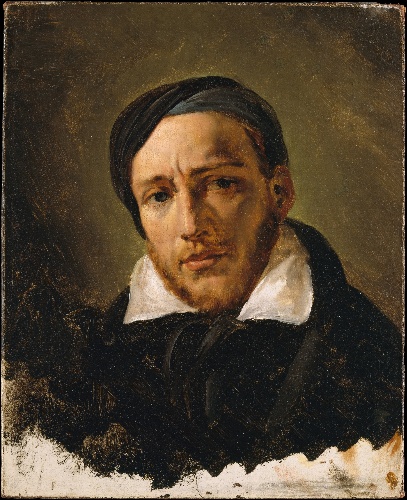
Title: Jean-Louis-André-Théodore Gericault (1791–1824)
Artist: Horace Vernet
Artist bio: French, Paris 1789–1863 Paris
Date: probably 1822 or 1823
Object type: Painting
Classification: Paintings
Medium: Oil on canvas
Dimensions: 18 5/8 x 15 1/8 in. (47.3 x 38.4 cm)
Department: European Paintings
Credit line: Purchase, Gift of Joanne Toor Cummings, by exchange, 1998
Accession year: 1998
Repository: Metropolitan Museum of Art, New York, NY
Tags: Men|Portraits